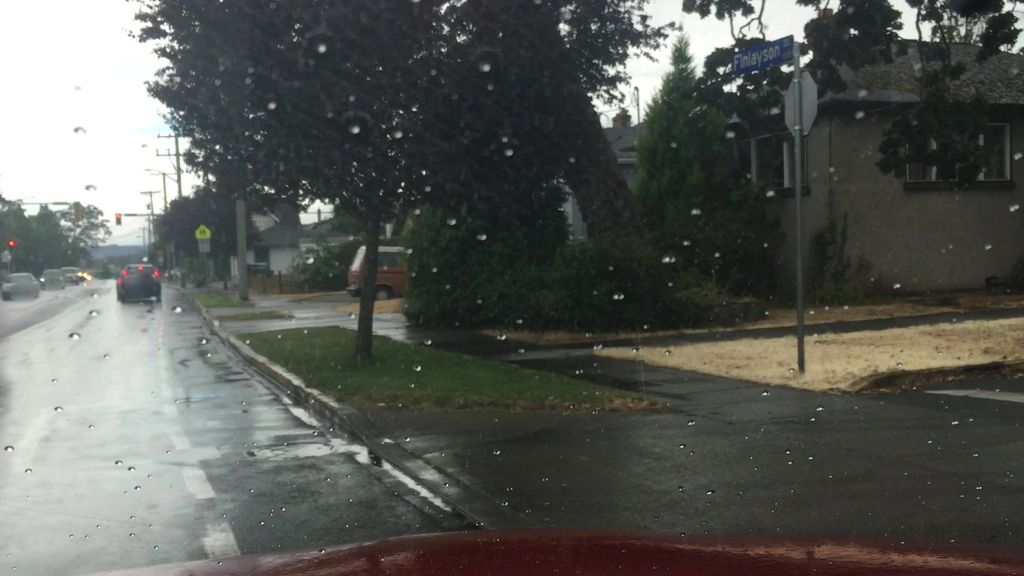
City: victoria